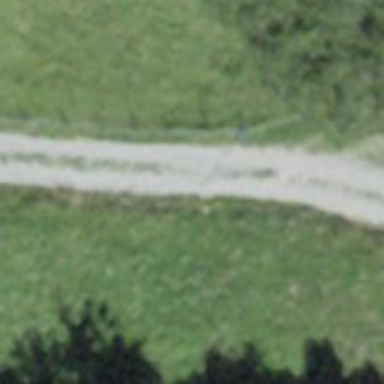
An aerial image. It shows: Unpaved track with grade2 surface.